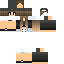
A female human skin with medium skin, wearing brown long hair dressed in a blue hoodie and black pants, featuring a closed mouth.